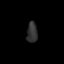
Tissue: lung
Cell type: Endothelial cells
Senescence score: 0.6123
Nuclear area (px): 212
Mean DAPI intensity: 49.491